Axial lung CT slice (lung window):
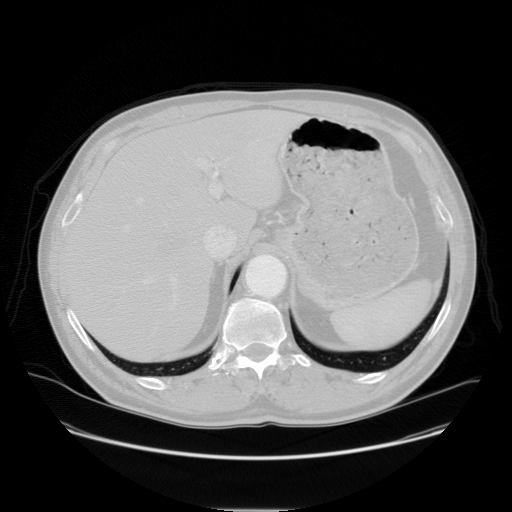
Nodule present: no